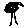
Label: tree